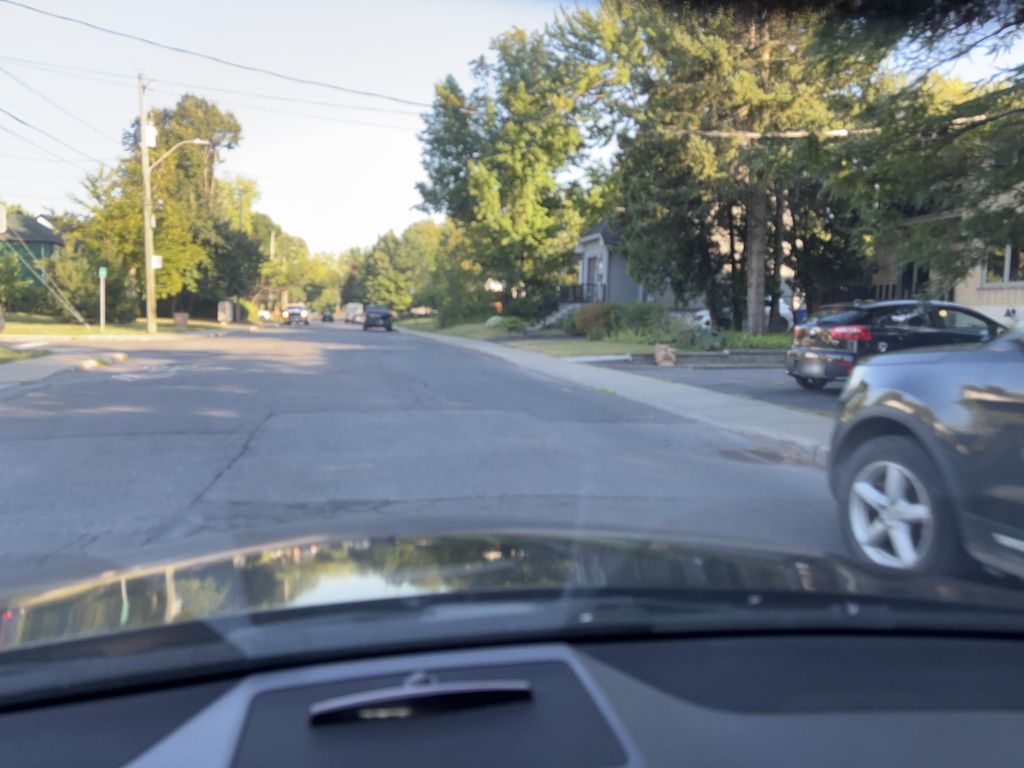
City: montreal